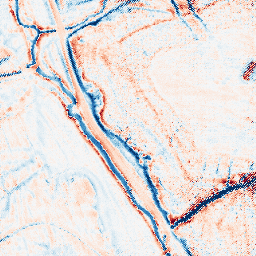
Category: edge_preserving
Decomposition family: bilateral
Decomposition parameters: d: 15
sigma_color: 50
sigma_space: 100
Upsampling method: regularized
Upsampling parameters: scale: 4
lambda_reg: 0.1
Upsampling scale: 4